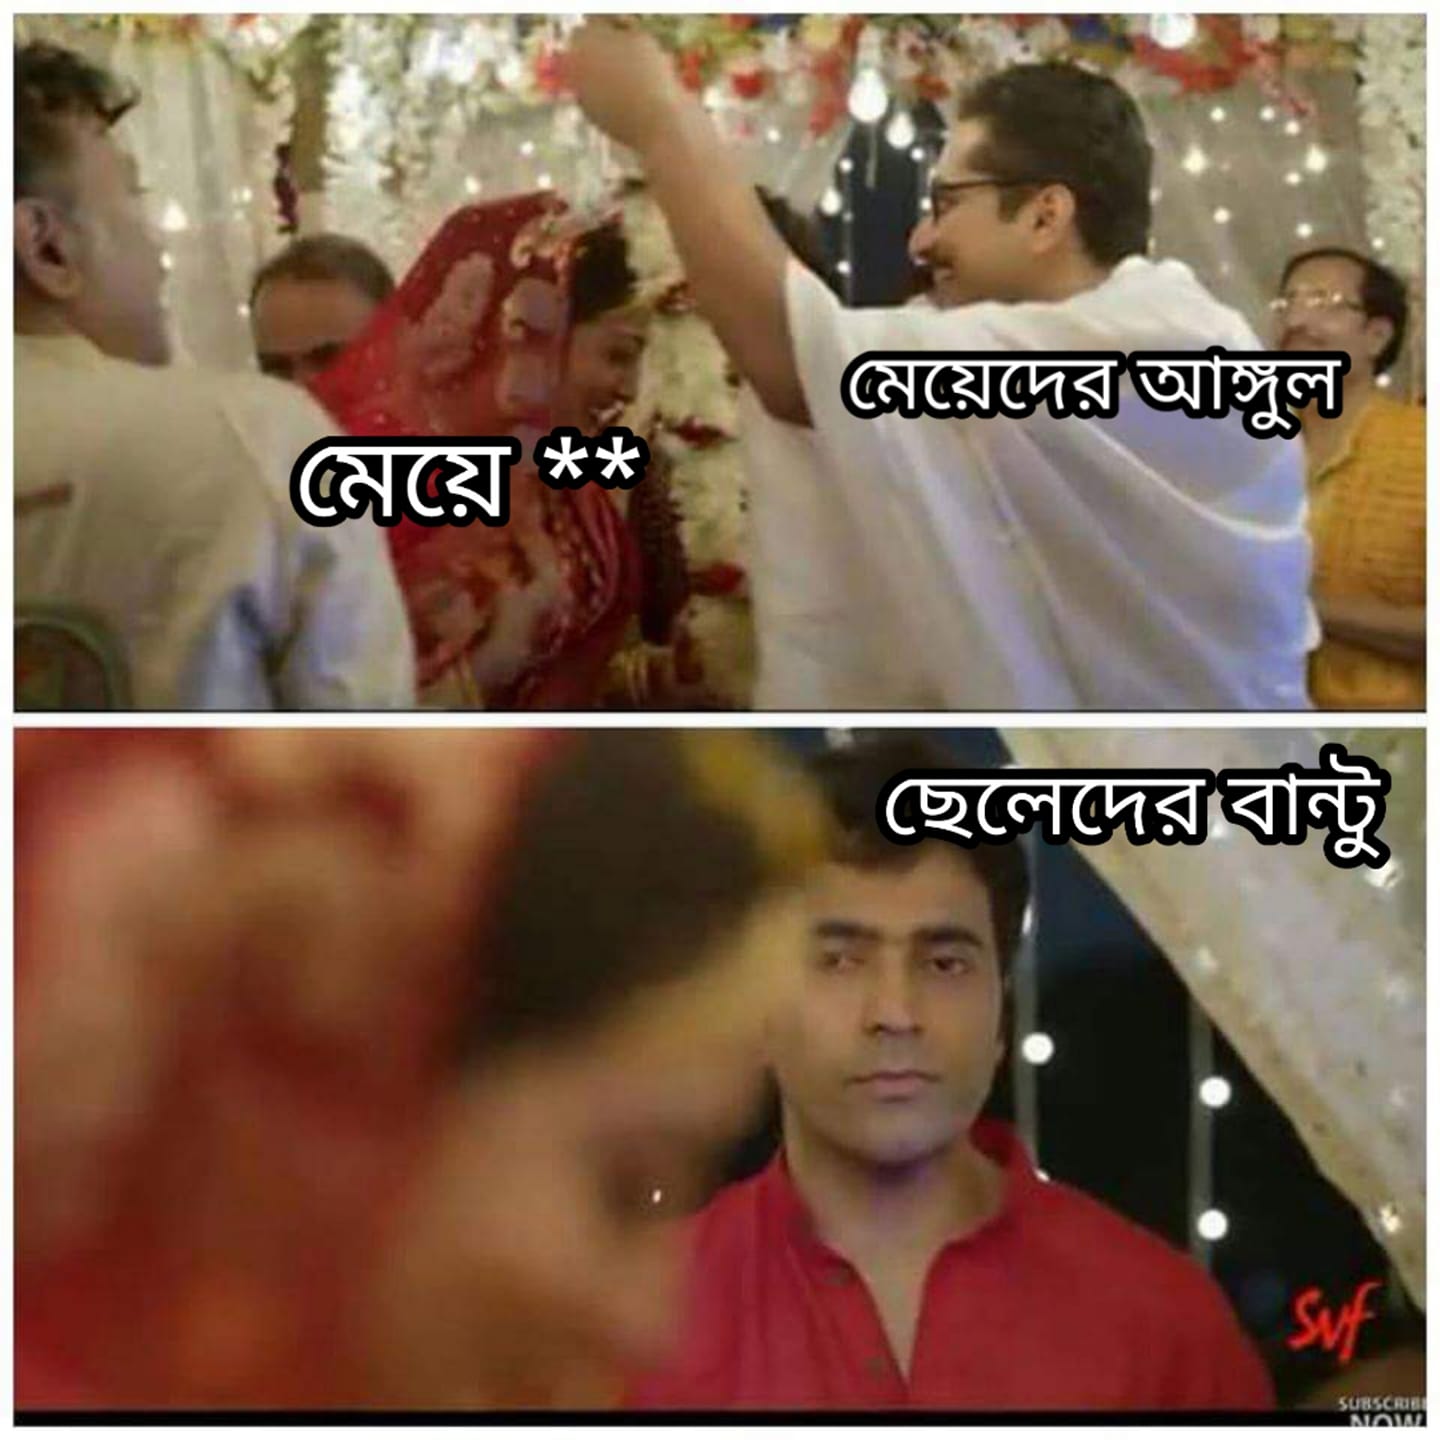
Caption: মেয়ে **   মেয়েদের আঙ্গুল       ছেলেদের বান্টু
Label: hate